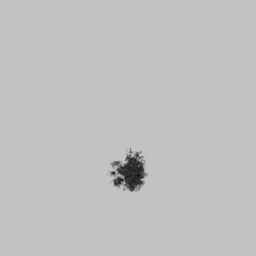
Label: nature